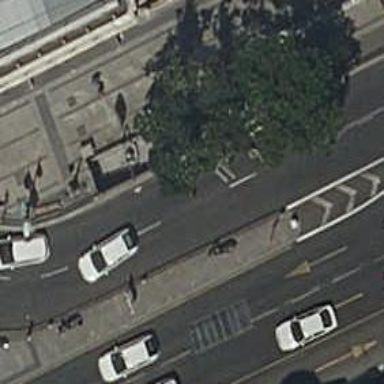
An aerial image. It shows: Subway entrance.